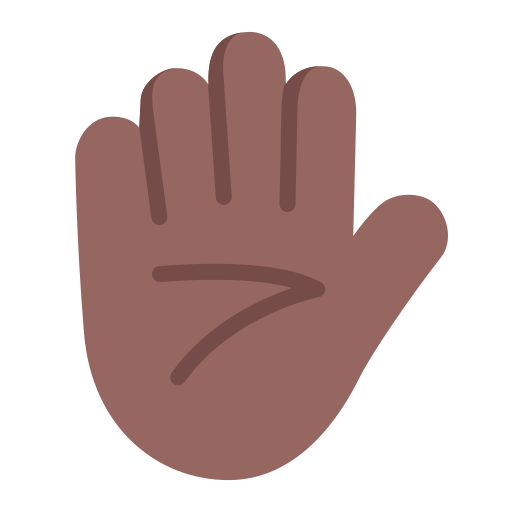
raised hand flat  dark